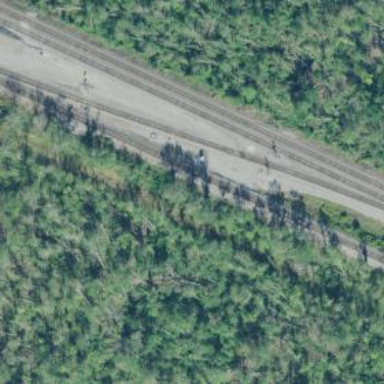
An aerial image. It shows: Railway track.